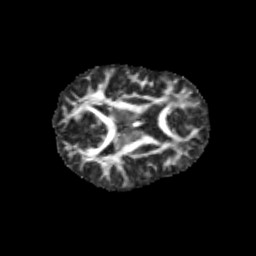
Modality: FA
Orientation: axial
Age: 12
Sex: male
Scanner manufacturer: siemens
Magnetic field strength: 3 T
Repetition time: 3.8 s
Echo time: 0.07 s